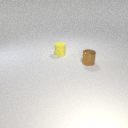
small brown metal cylinder in front of small yellow rubber cylinder